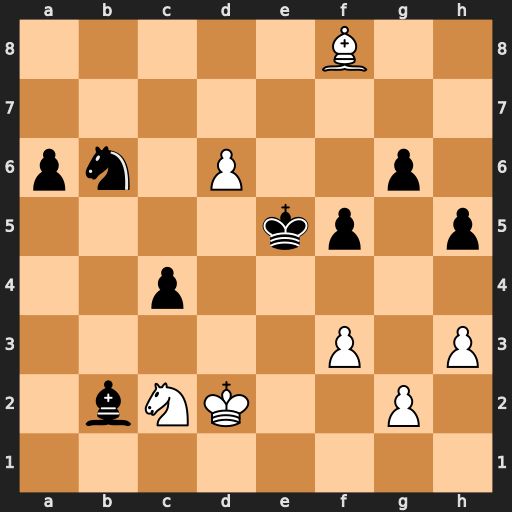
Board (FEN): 5B2/8/pn1P2p1/4kp1p/2p5/5P1P/1bNK2P1/8
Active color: w
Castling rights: -
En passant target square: -
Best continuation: Bg7+ Kxd6 Bxb2